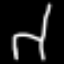
Label: chair